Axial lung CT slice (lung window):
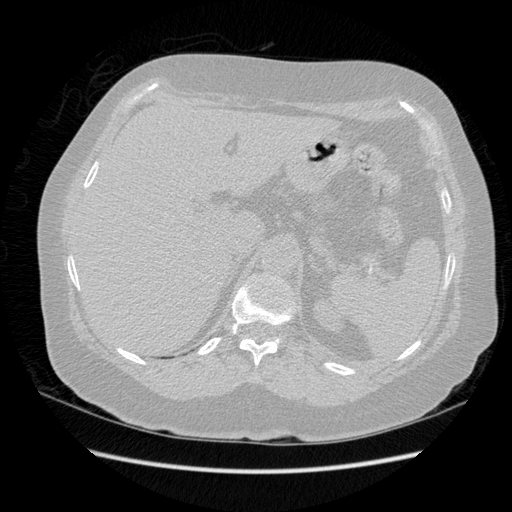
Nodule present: no